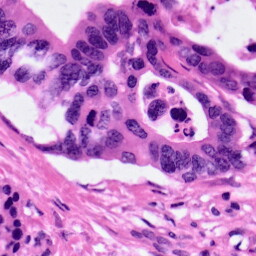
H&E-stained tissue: Pancreatic